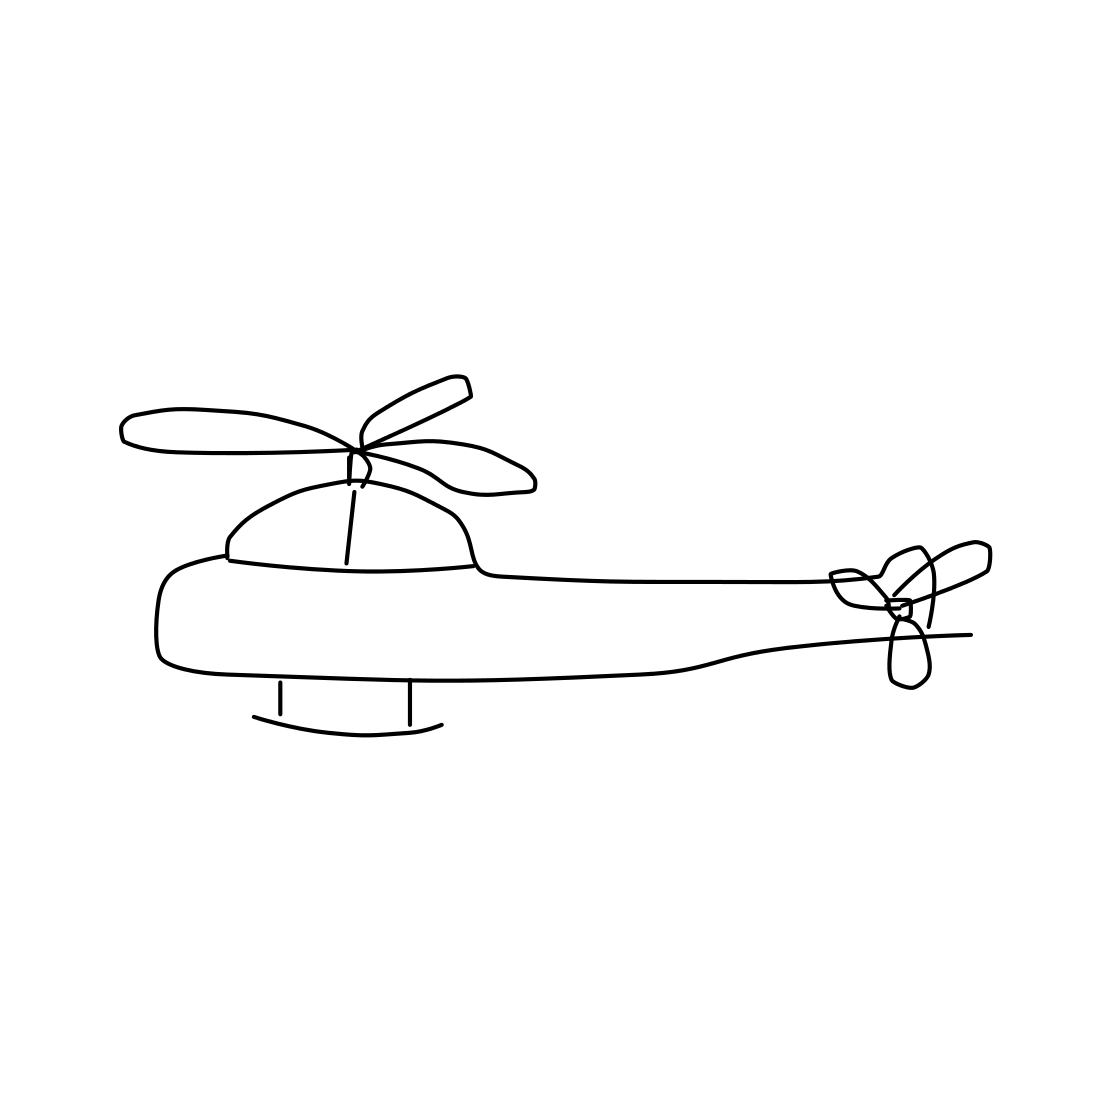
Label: helicopter